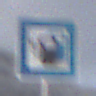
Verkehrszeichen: LadestationFuerElektrofahrzeuge
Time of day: MorningAfternoon
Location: Outdoor (Nature)
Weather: PartlyCloudy
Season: Winter
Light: Natural